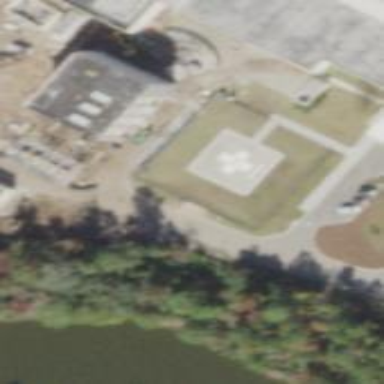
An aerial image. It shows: Image of helipad at airport.